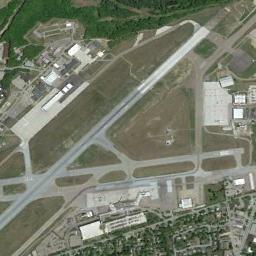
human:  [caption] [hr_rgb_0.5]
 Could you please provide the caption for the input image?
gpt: A complex airport with many runways and buildings is surrounded by a residential area .

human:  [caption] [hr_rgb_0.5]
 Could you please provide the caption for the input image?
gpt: There are two crossing runways here .

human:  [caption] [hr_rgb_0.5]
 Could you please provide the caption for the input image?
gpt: An airport with some staggered runways on the lawn and the forest beside .

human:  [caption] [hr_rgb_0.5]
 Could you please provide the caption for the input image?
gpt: There is an airport where three runways cross .

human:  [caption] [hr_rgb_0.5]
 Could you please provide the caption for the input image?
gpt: Two roads intersect at the airport .